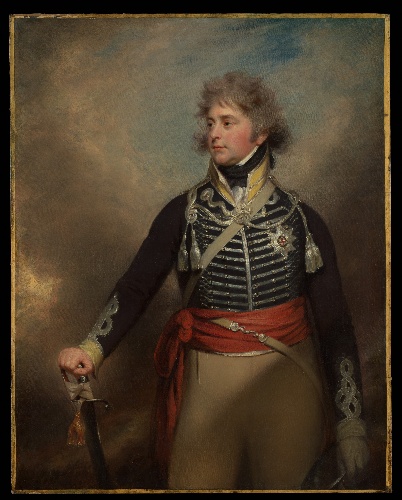
Title: George IV (1762–1830), When Prince of Wales
Artist: Sir William Beechey
Artist bio: British, Burford, Oxfordshire 1753–1839 Hampstead
Object type: Painting
Classification: Paintings
Medium: Oil on canvas
Dimensions: 56 1/4 x 44 1/2 in. (142.9 x 113 cm)
Department: European Paintings
Credit line: Gift of Heathcote Art Foundation, 1986
Accession year: 1986
Repository: Metropolitan Museum of Art, New York, NY
Tags: Princes|Men|Portraits